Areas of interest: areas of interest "Shopping Mall"
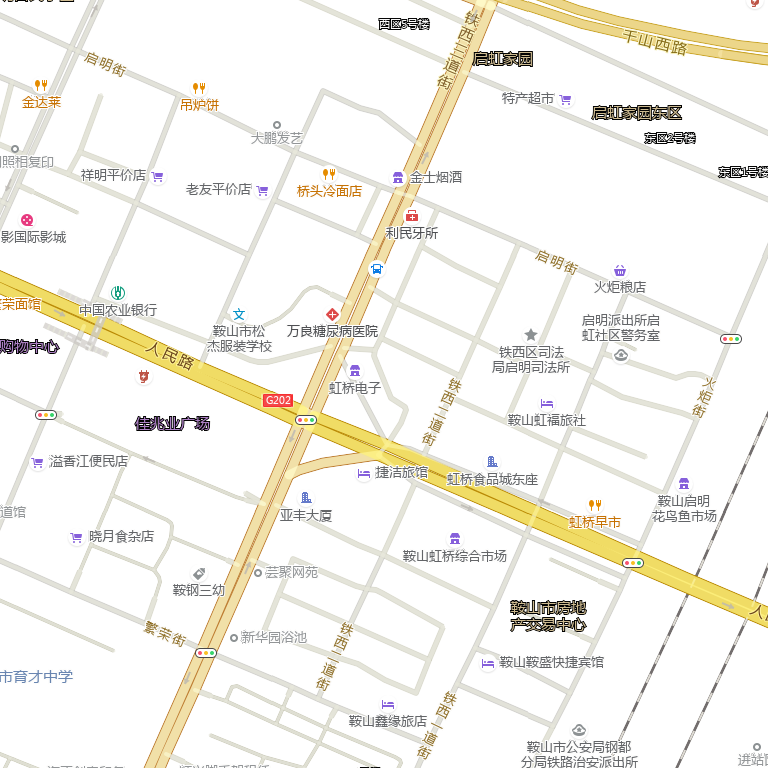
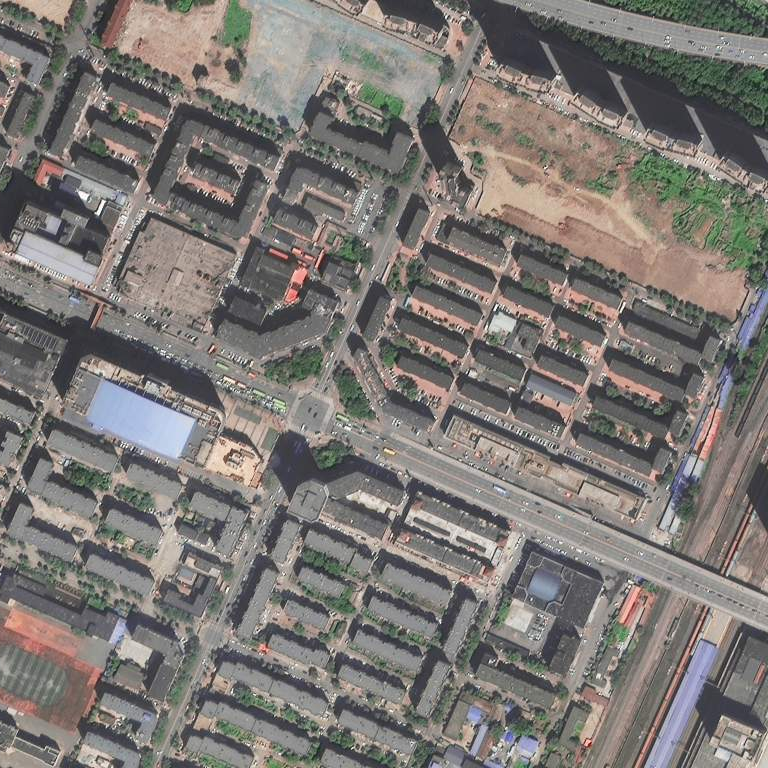